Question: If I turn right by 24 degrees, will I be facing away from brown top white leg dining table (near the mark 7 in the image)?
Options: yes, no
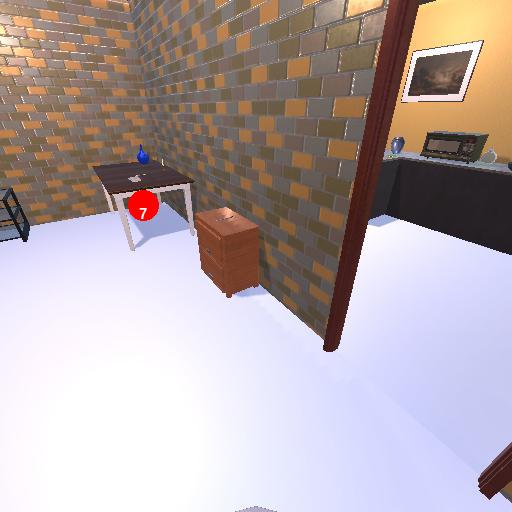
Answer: yes